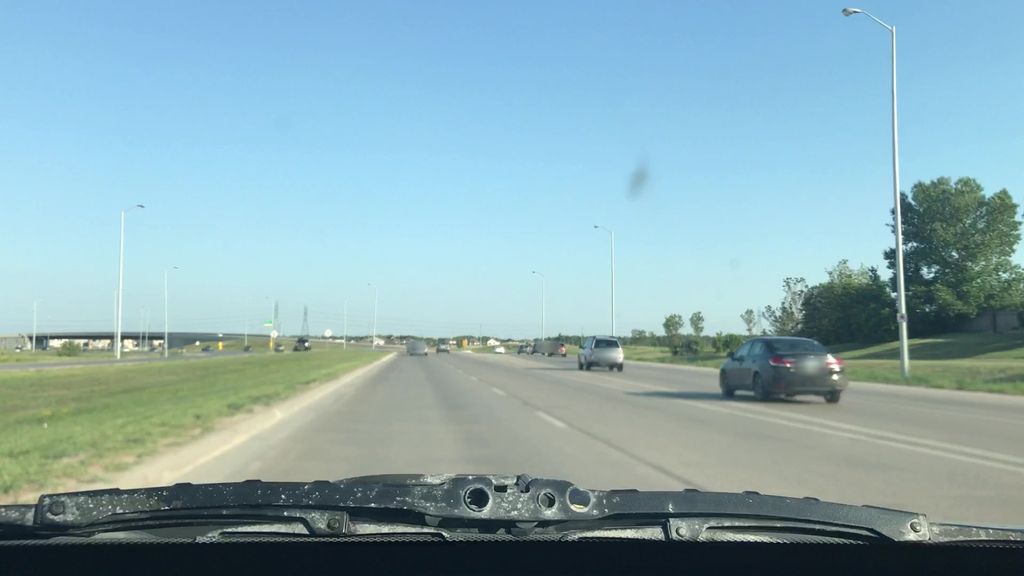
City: winnipeg